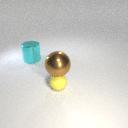
large cyan metal cylinder to the left of small yellow rubber sphere